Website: crate-barrel
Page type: cart
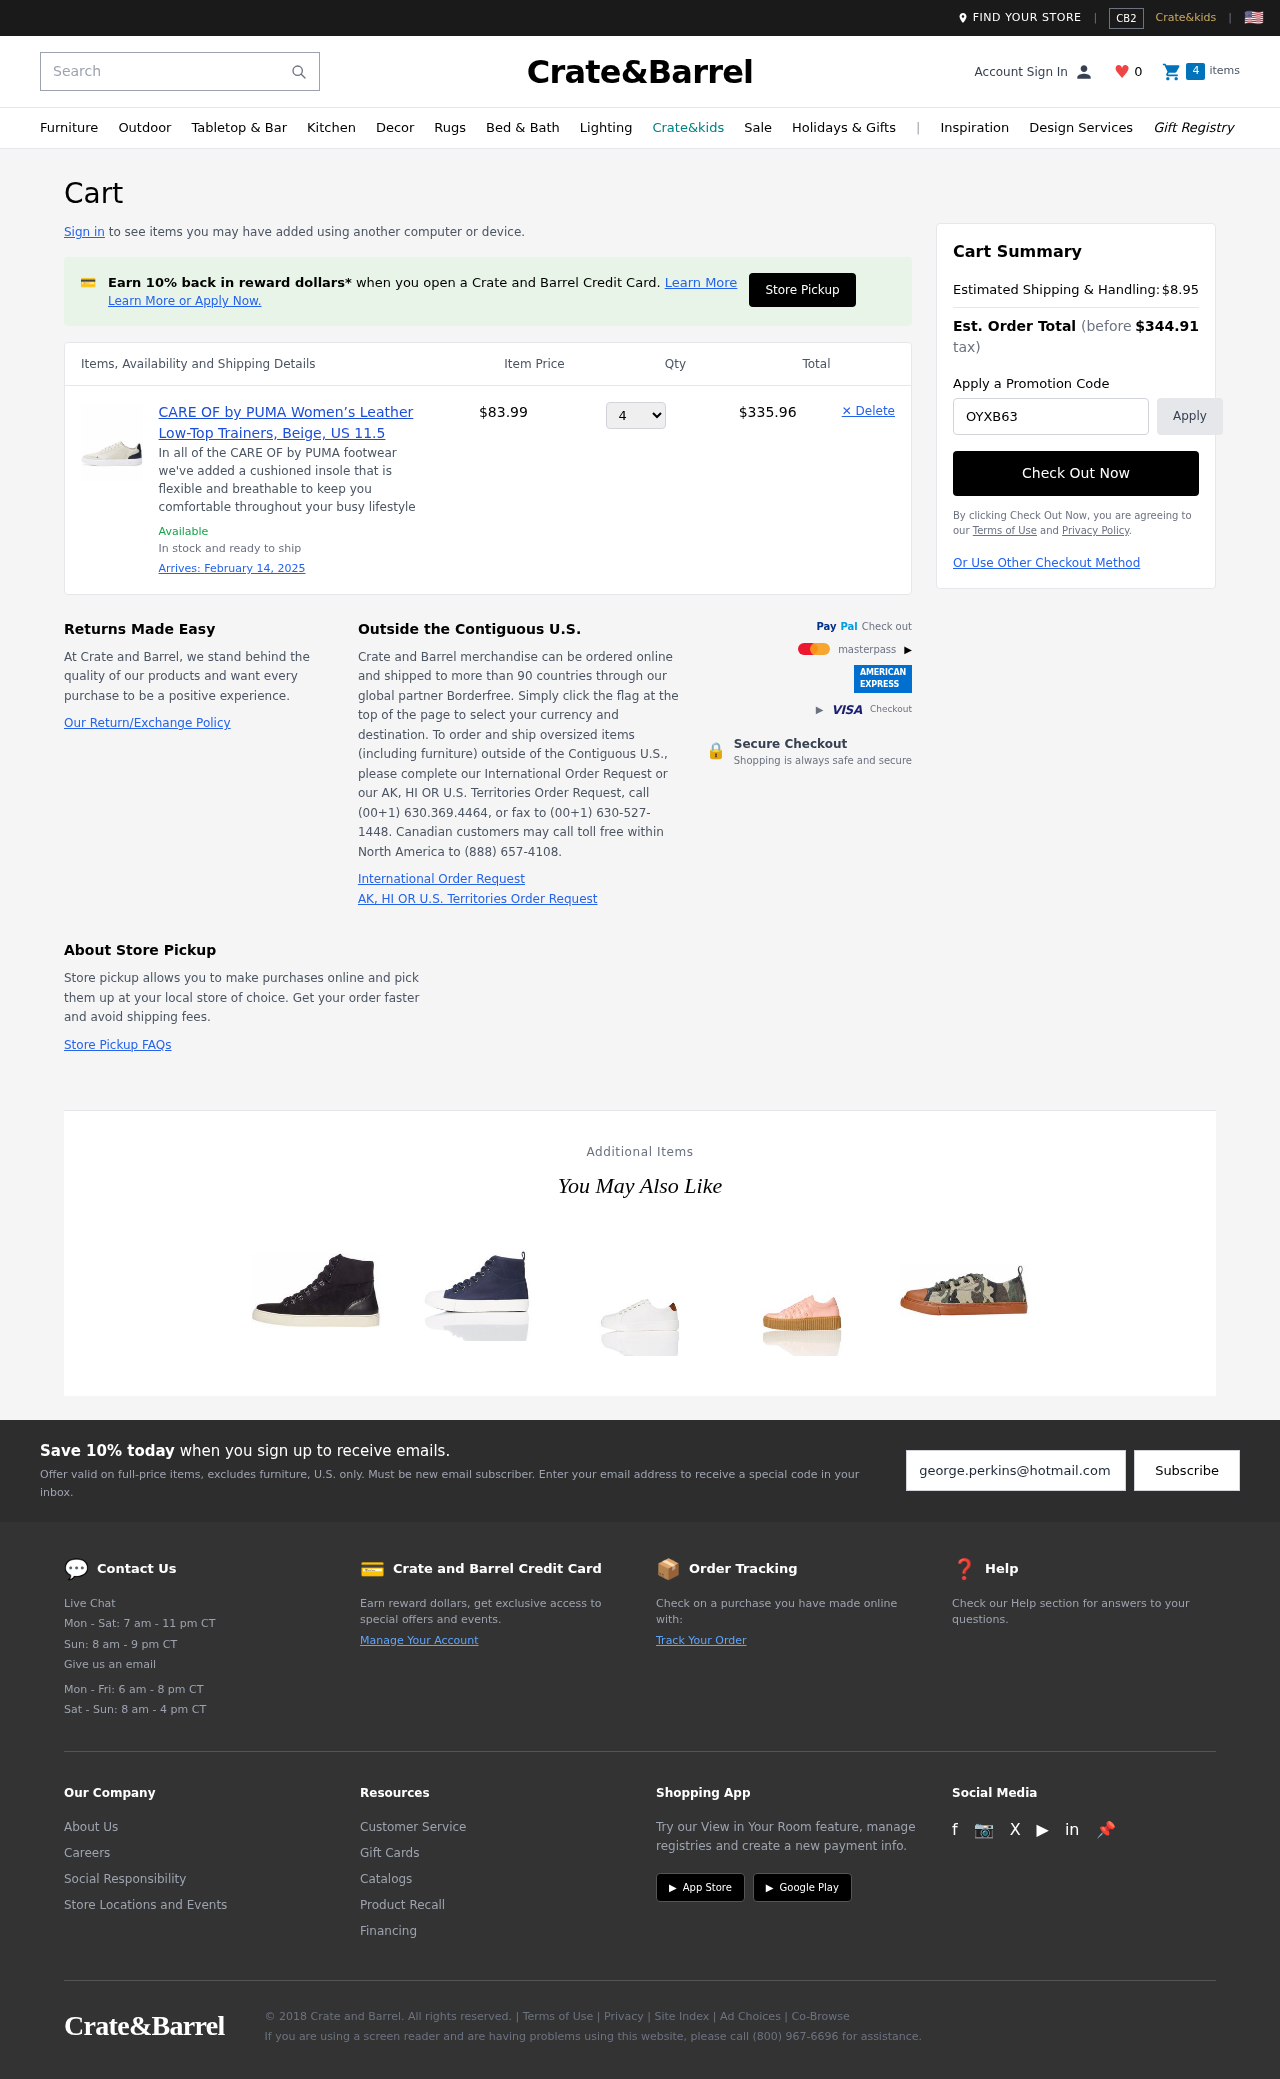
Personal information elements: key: PII_PROMO_CODE
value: OYXB63
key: PII_EMAIL
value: george.perkins@hotmail.com
Product elements: key: PRODUCT1_DESC
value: In all of the CARE OF by PUMA footwear we've added a cushioned insole that is flexible and breathable to keep you comfortable throughout your busy lifestyle
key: PRODUCT1_NAME
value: CARE OF by PUMA Women’s Leather Low-Top Trainers, Beige, US 11.5
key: PRODUCT1_PRICE
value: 83.99
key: PRODUCT1_QUANTITY
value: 4
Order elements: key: ORDER_DELIVERY_DATE
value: February 14, 2025
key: ORDER_SUBTOTAL
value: $335.96
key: ORDER_SHIPPING_COST
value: $8.95
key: ORDER_TOTAL
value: $344.91